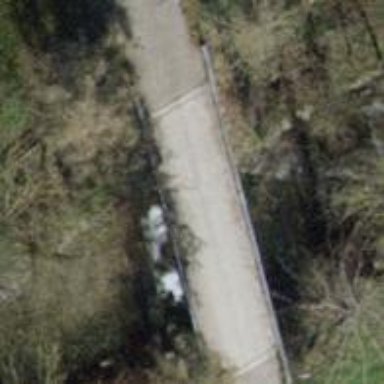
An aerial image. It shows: Service road on concrete bridge with grade2 tracktype.